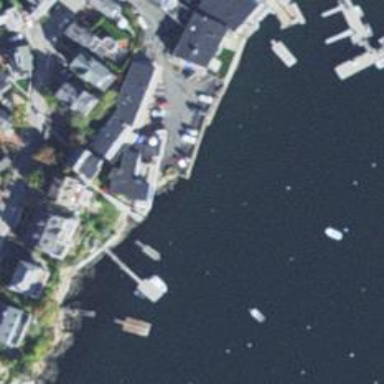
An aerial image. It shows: Man-made pier.